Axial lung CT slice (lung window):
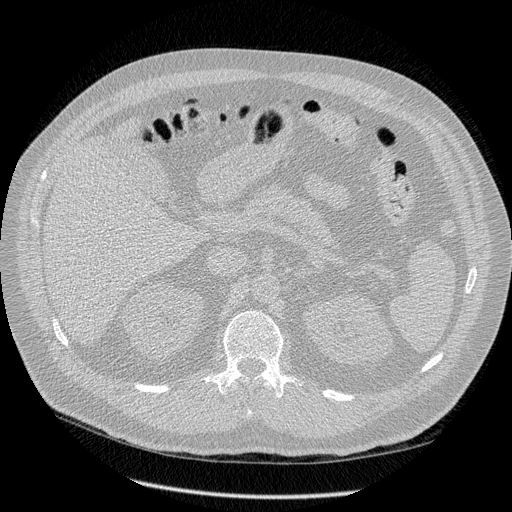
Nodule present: no